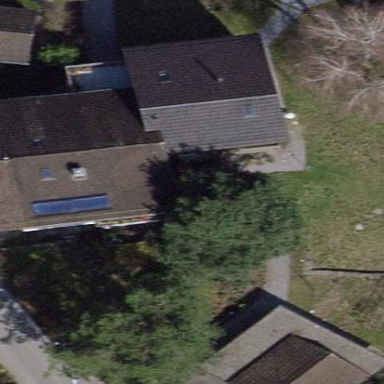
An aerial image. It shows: Terrace building with gabled roof.